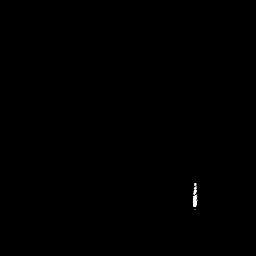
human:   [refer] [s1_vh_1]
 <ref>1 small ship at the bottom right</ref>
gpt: <box>[[73, 68, 78, 81, 0]]</box>